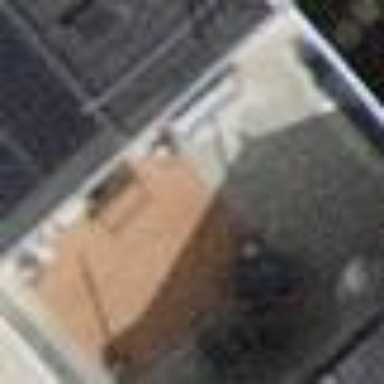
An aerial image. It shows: View of roof of building.